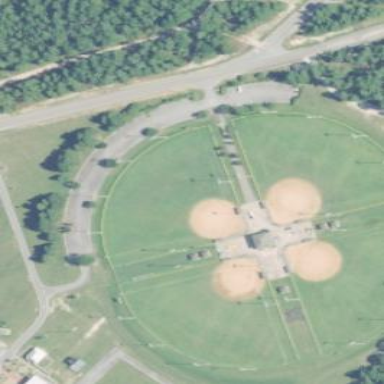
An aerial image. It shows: Softball pitch for leisure land activities.